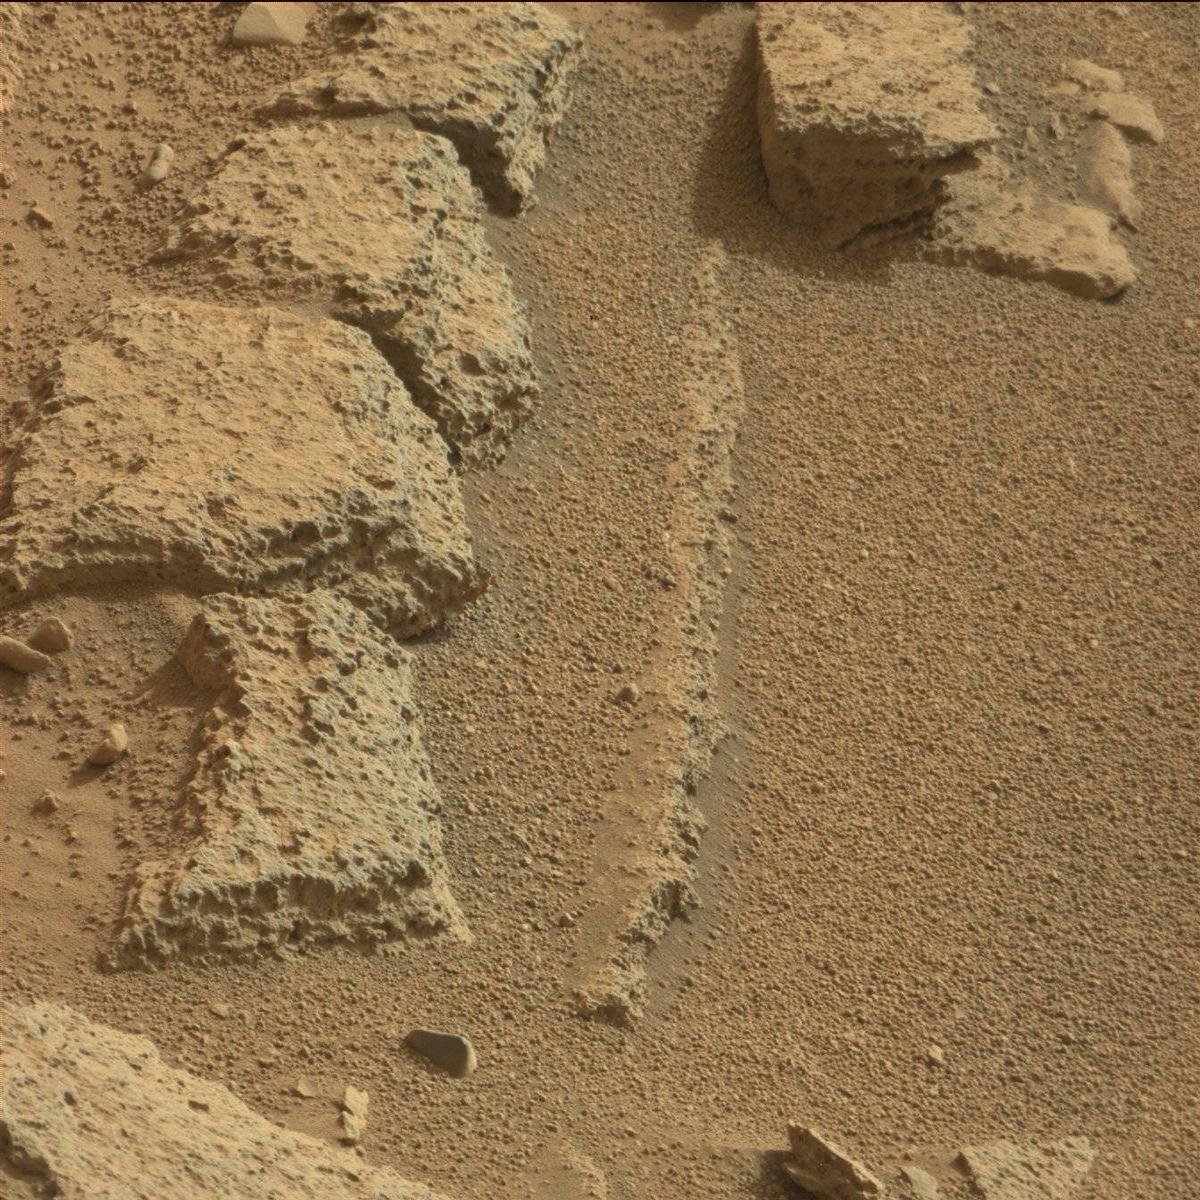
Terrain classes present: Bedrock, Sand / Soil